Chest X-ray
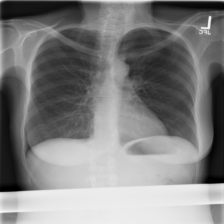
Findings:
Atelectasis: negative
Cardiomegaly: negative
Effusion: negative
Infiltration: negative
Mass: negative
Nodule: negative
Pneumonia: negative
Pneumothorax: negative
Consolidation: negative
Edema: negative
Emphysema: negative
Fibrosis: negative
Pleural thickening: negative
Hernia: negative